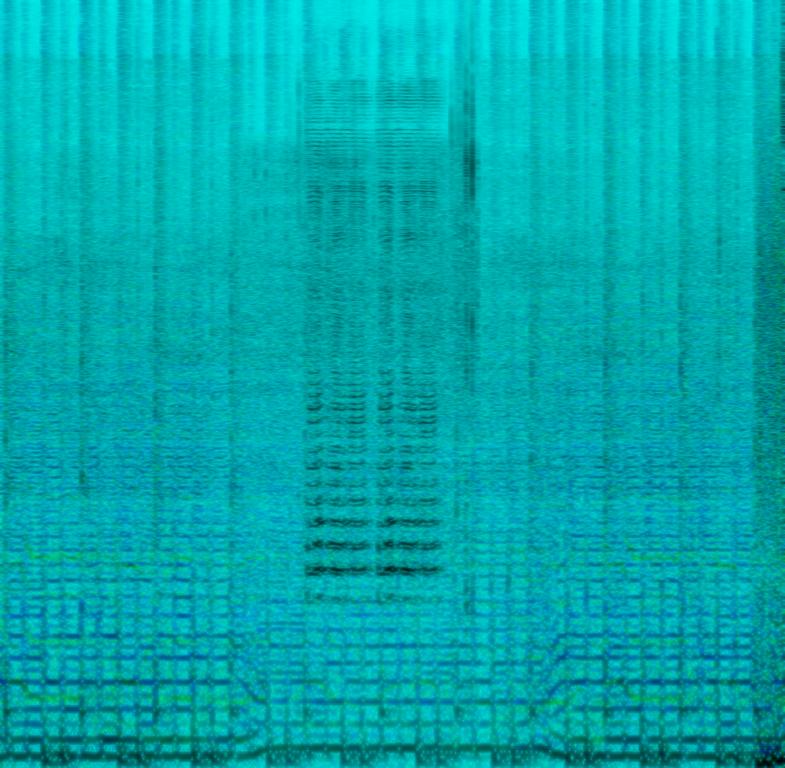
This is a loud rock music piece played over two toy trains crashing. There is an even louder explosion sound effect whenever the toys crash. The distorted electric guitar plays a simple tune in the minor scale while the acoustic drums keep a basic rock beat as the rhythmic background.